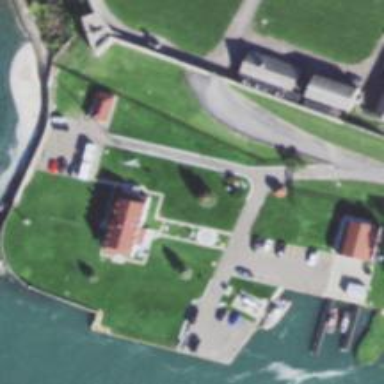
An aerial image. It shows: Historic anchor memorial.